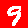
Digit: 9